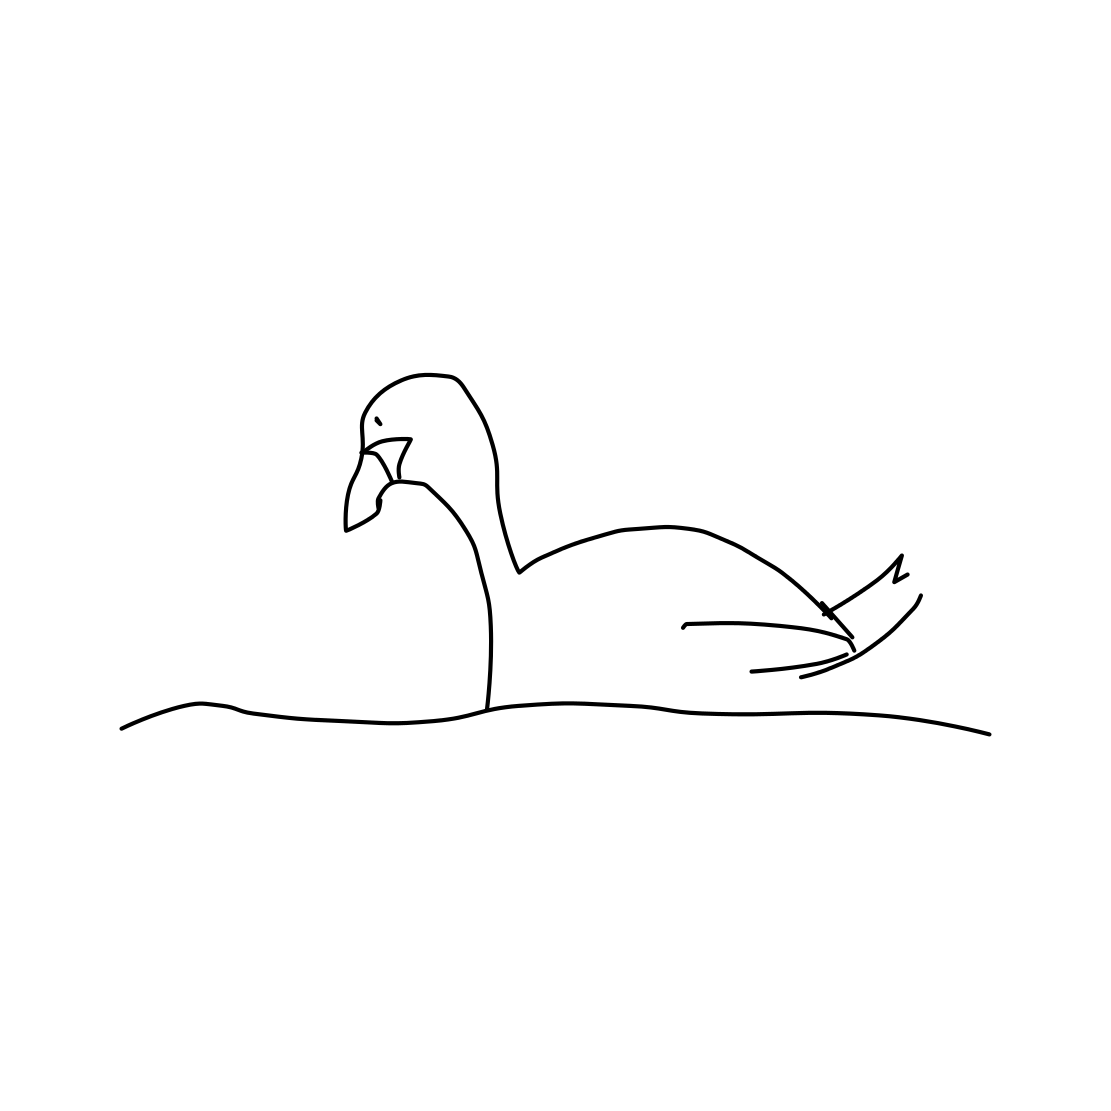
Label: swan